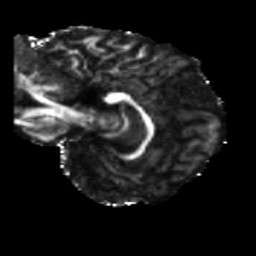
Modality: FA
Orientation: sagittal
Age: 37
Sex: female
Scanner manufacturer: siemens
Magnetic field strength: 3 T
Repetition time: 5.47 s
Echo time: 0.0854 s